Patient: sex M, age 57
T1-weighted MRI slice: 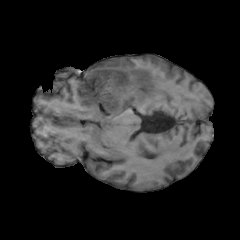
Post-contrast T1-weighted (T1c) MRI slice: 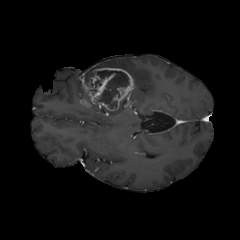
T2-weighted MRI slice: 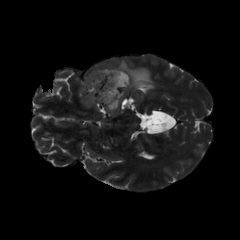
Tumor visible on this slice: yes
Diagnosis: Glioblastoma, IDH-wildtype
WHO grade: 4